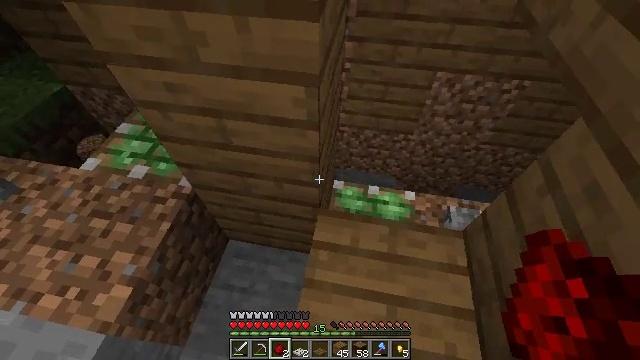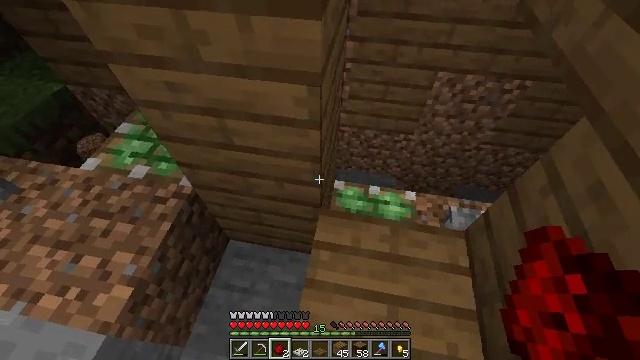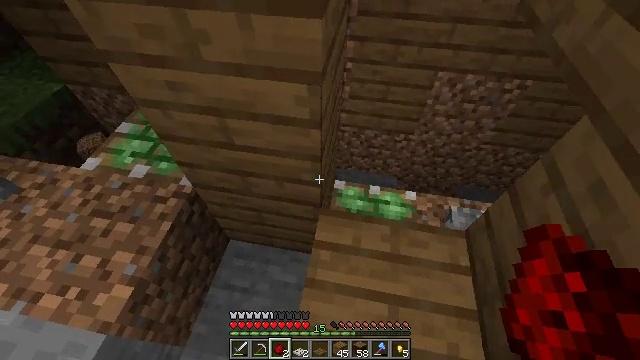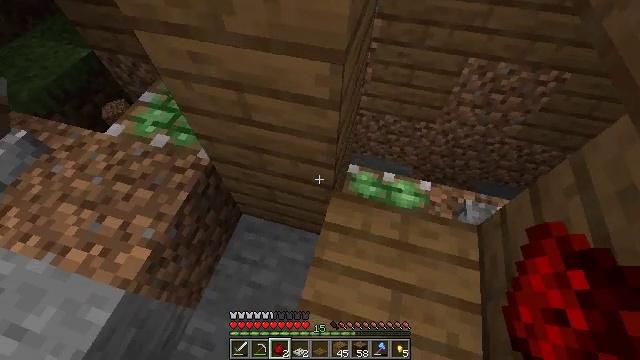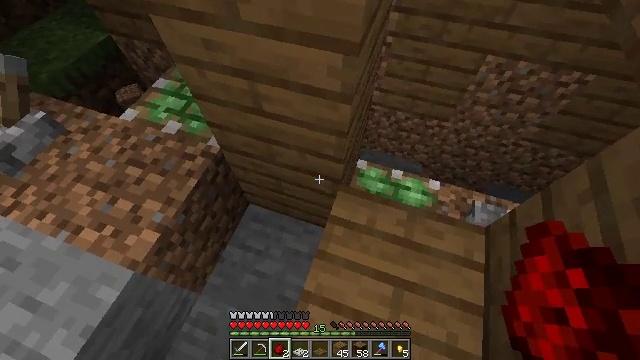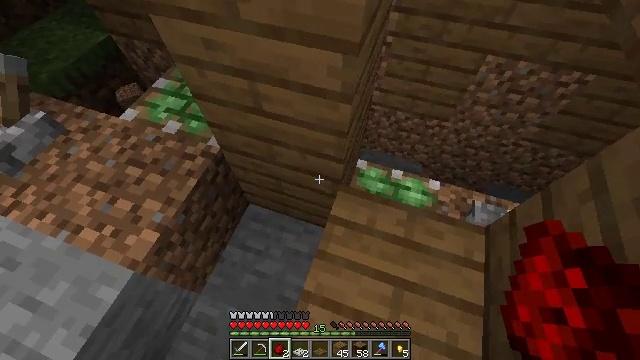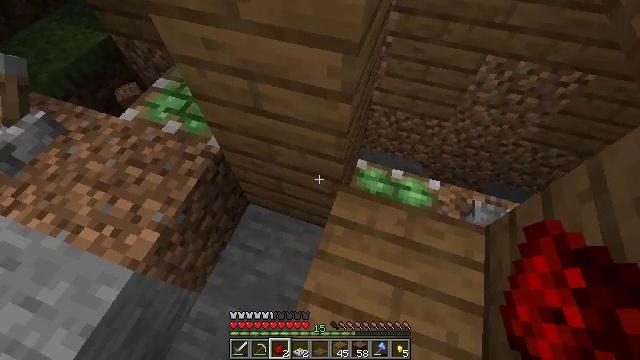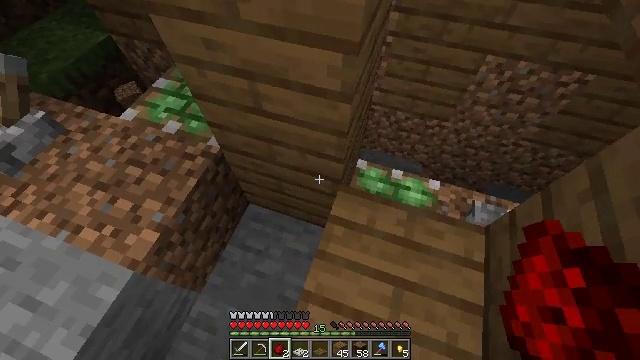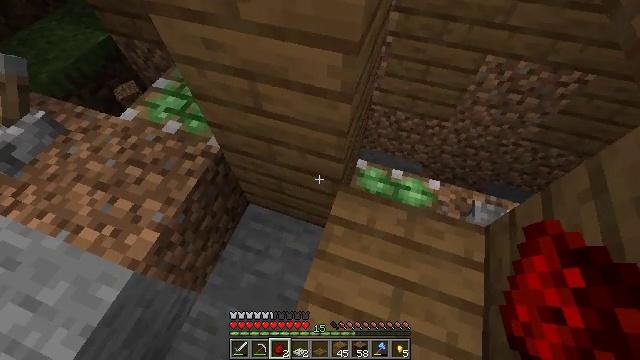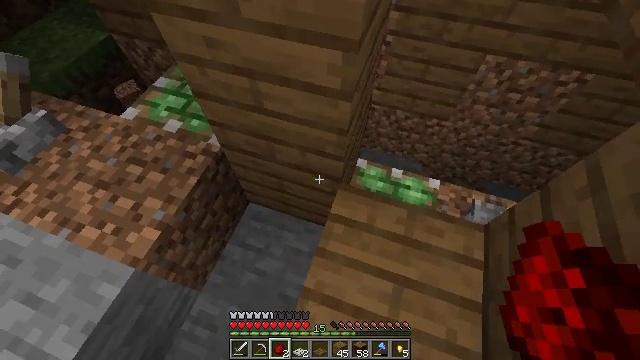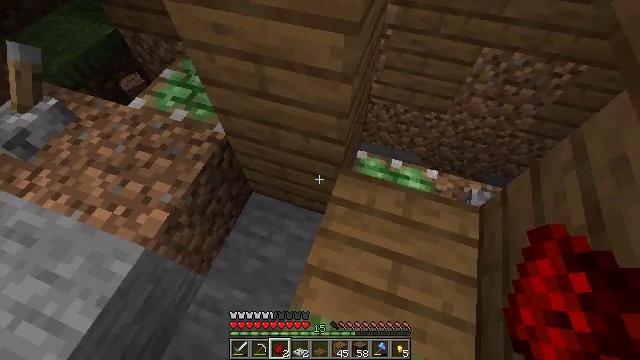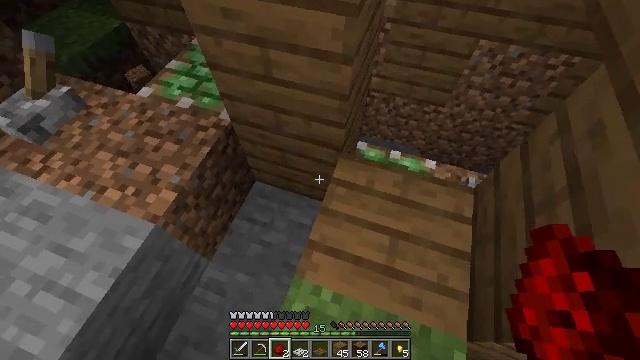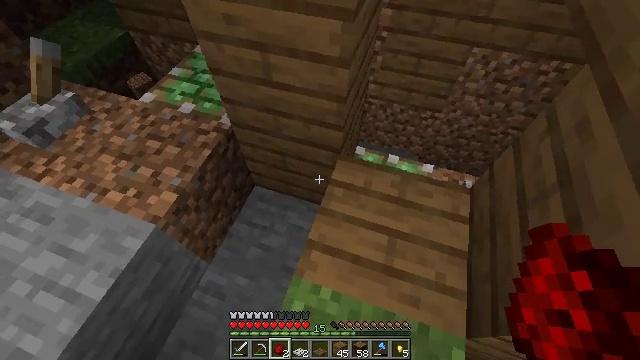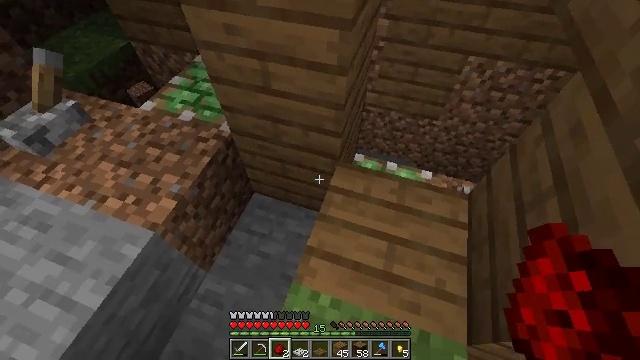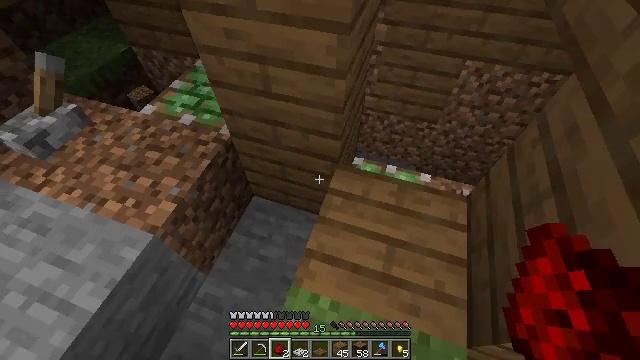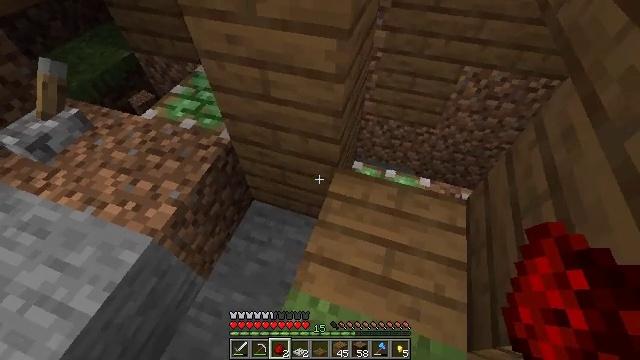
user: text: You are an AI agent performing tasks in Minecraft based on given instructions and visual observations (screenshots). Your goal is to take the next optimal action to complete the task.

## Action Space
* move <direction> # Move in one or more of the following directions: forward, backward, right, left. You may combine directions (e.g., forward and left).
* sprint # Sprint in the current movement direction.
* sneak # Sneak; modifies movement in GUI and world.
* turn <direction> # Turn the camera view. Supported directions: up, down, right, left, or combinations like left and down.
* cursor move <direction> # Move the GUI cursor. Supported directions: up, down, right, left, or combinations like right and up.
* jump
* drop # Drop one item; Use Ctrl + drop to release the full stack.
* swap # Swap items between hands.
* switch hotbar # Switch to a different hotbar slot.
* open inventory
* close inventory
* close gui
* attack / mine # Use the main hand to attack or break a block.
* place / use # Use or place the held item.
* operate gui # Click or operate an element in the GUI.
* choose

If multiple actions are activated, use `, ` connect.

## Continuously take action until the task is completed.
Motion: motion action
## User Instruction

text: Gather the lever into your inventory.
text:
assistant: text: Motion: no_op
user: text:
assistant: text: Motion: no_op
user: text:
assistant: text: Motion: turn left and down
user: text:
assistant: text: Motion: turn left and down
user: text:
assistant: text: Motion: no_op
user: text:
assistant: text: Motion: no_op
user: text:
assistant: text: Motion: no_op
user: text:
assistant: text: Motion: no_op
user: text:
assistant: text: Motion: move back
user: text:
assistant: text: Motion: move back
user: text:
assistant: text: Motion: no_op
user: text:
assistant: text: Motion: turn up
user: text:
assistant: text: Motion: turn up
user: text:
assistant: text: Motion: no_op
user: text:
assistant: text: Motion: turn up
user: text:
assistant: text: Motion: turn up
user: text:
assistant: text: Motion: turn up
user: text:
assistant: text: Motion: turn up
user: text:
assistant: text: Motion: no_op
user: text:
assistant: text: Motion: no_op
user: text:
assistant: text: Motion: no_op
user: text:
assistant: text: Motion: no_op
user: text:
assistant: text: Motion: move right
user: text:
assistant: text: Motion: move right
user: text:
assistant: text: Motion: move right
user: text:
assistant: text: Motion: no_op
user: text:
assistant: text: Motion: no_op
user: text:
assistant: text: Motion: move forward
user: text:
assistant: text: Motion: move forward, turn left
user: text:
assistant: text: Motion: move forward, turn left and up